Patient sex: F
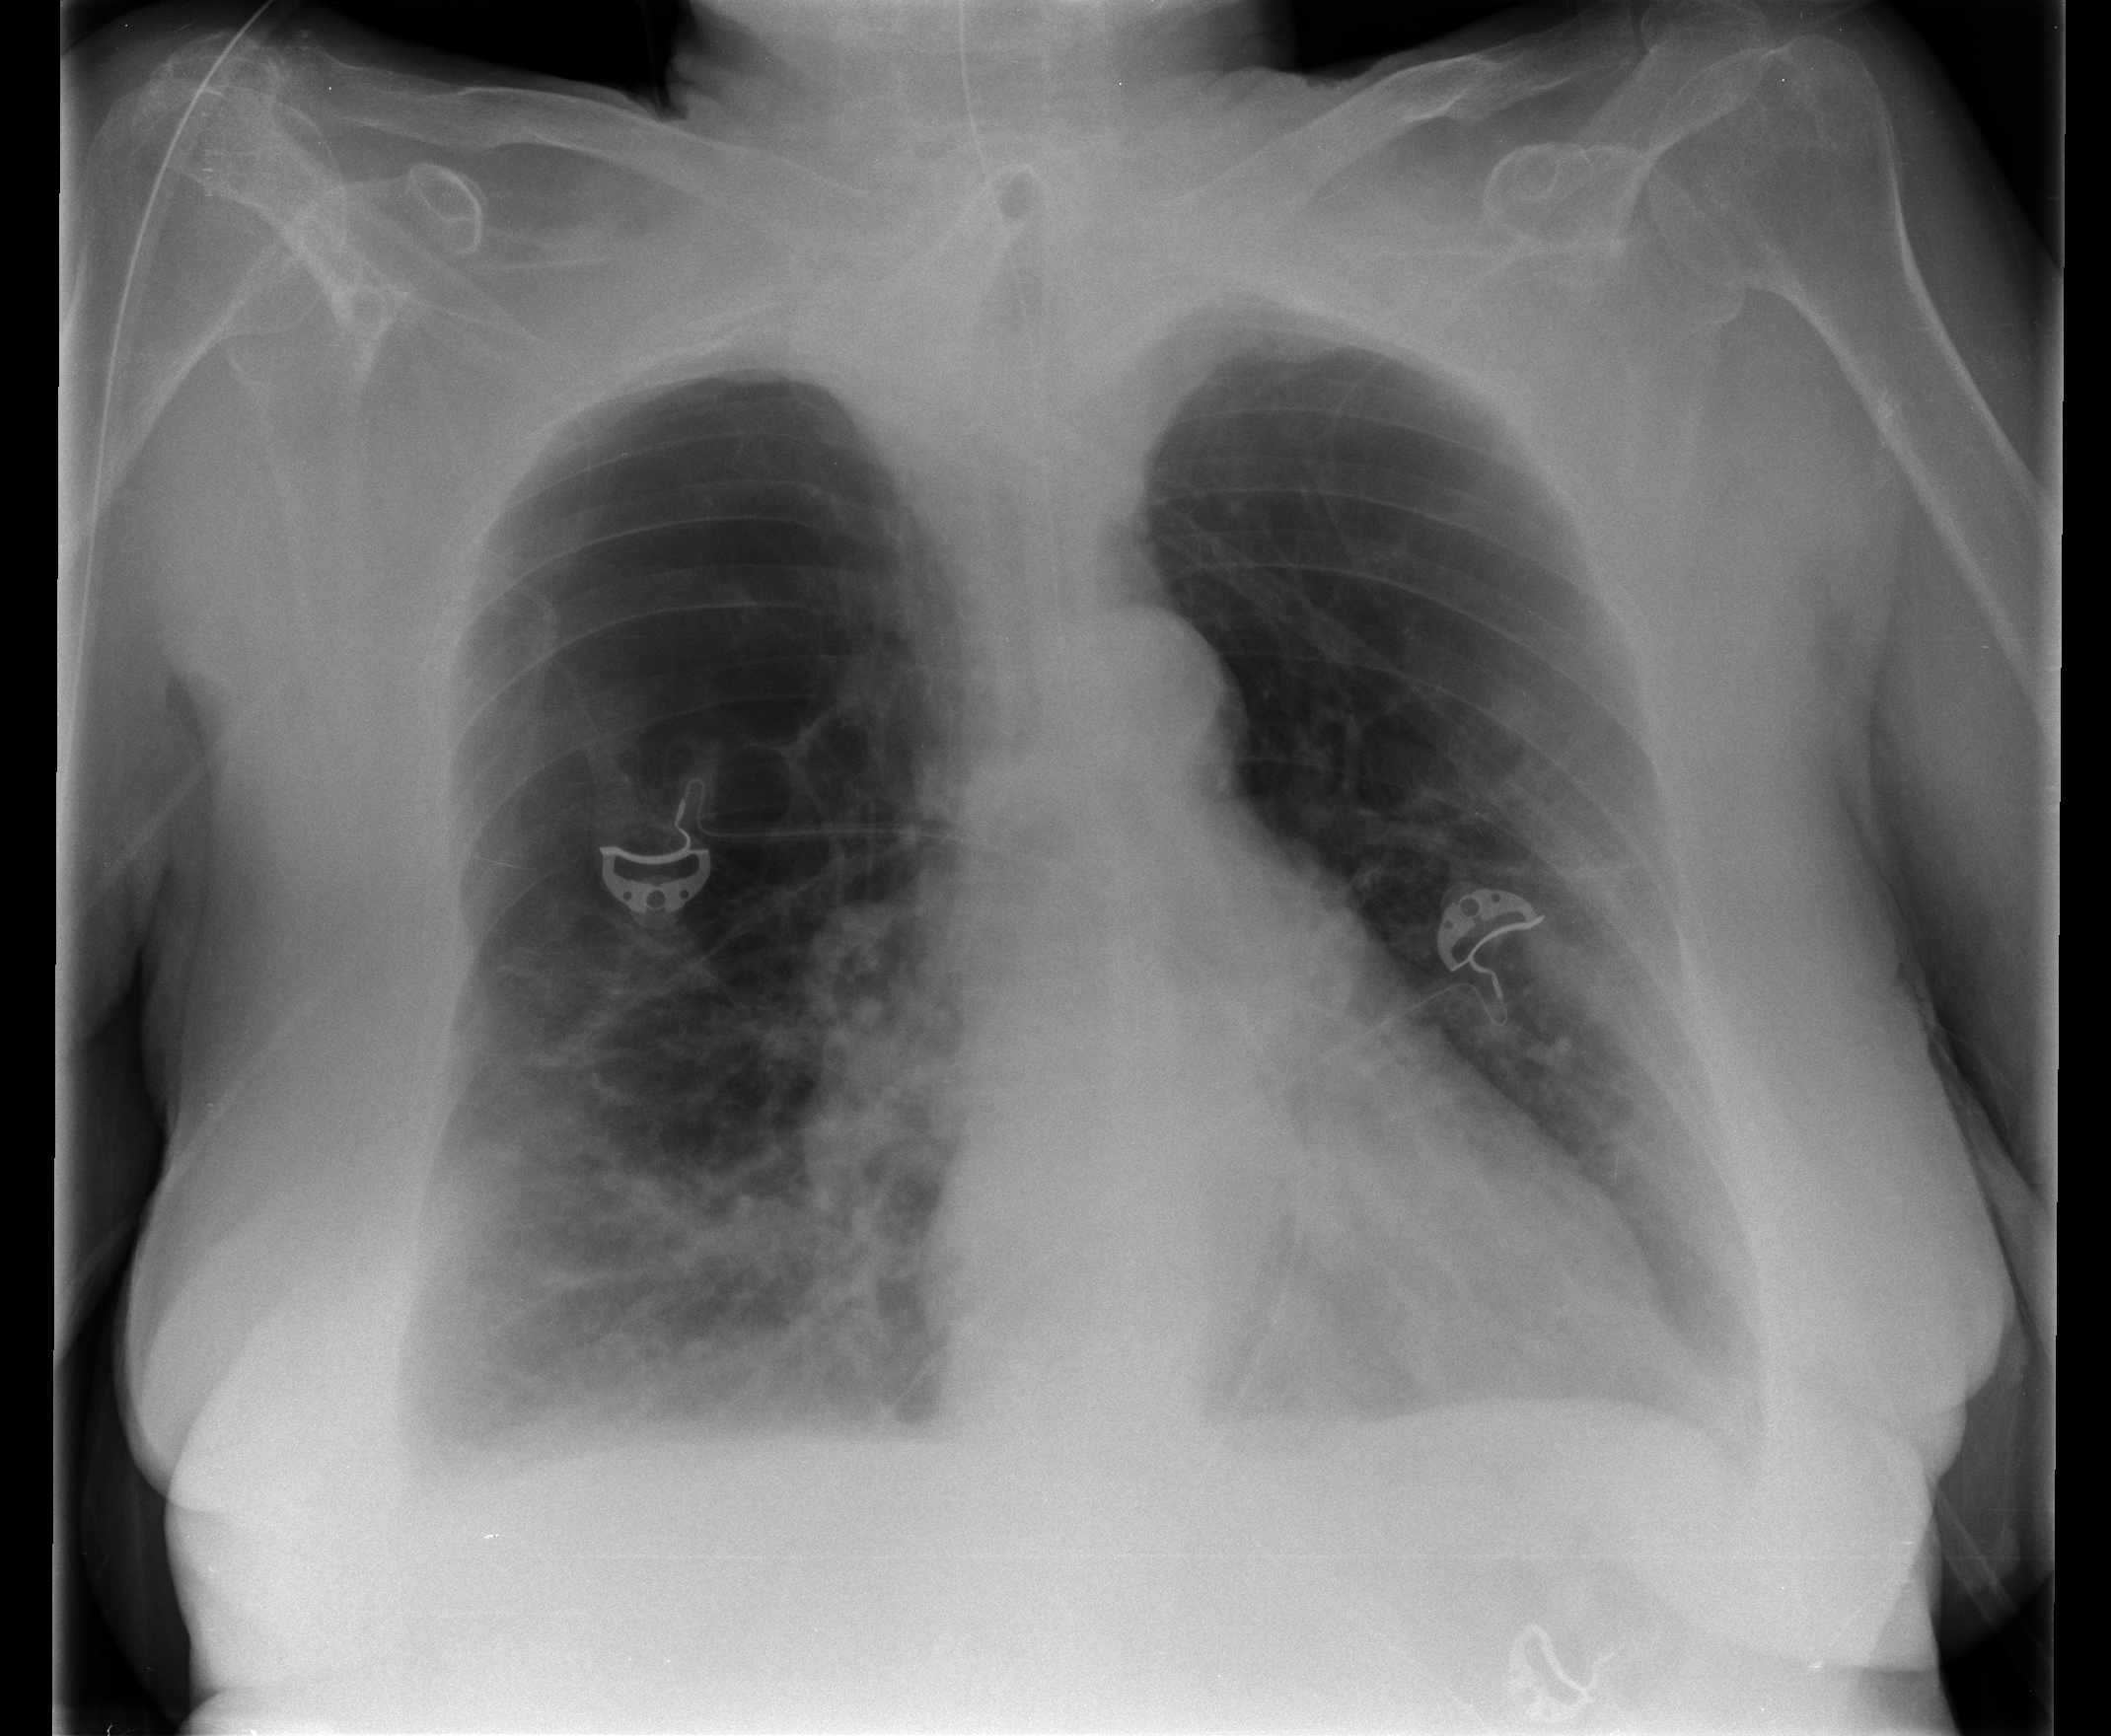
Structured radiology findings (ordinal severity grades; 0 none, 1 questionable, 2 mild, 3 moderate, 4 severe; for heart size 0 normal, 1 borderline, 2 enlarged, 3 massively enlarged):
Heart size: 0
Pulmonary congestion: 0
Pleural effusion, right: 1
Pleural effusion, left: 1
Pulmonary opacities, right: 2
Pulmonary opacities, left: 0
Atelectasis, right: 2
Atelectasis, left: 2